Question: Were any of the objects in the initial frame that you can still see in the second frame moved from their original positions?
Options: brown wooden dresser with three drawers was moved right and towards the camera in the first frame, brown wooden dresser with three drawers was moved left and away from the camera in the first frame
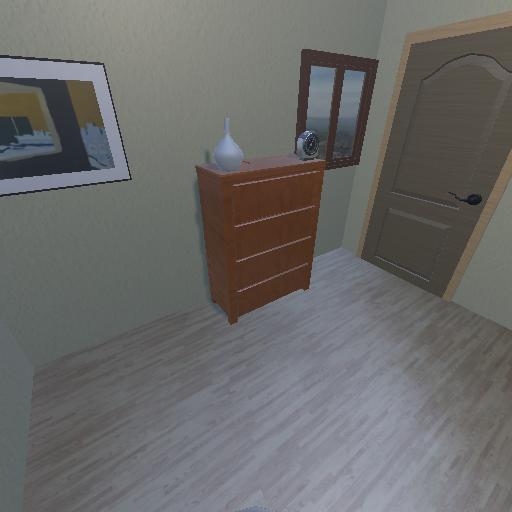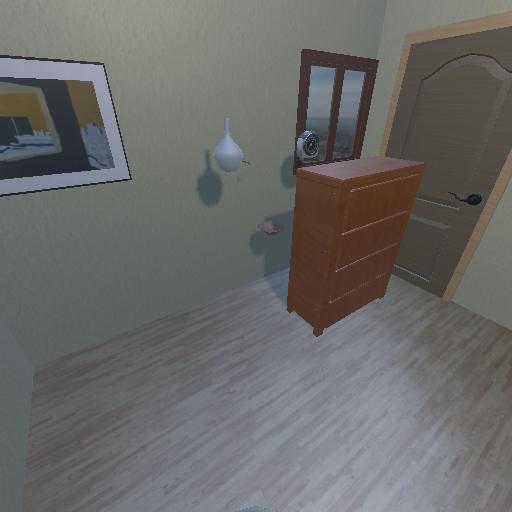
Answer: brown wooden dresser with three drawers was moved right and towards the camera in the first frame